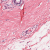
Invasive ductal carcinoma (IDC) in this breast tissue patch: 0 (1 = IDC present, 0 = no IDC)